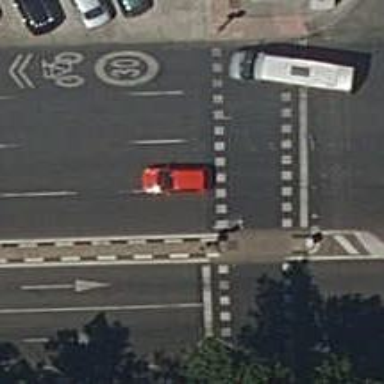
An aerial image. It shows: Traffic signals at road crossing.